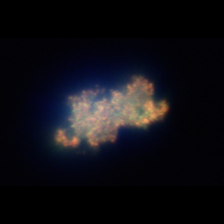
Taxon: Unknown_detritus
Group: Unknown